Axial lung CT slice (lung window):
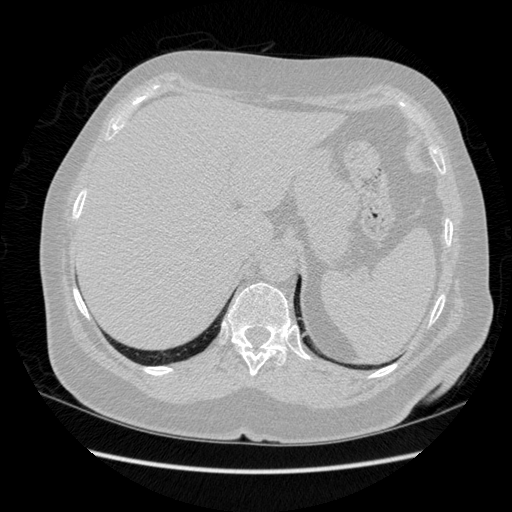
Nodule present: no